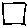
Label: square